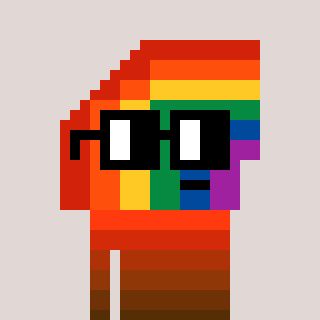
a pixel art character with square black glasses, a rainbow-shaped head and a orange-colored body on a warm background